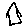
Label: house